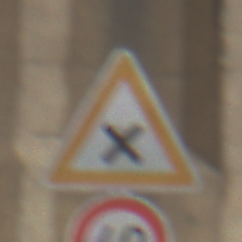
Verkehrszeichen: KreuzungOderEinmuendung
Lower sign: Geschwindigkeit40
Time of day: Midday
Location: Roofed (Beach)
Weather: Overcast
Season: NotSpecified
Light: Natural